Question: I have a workbook with master sheet in which I have assigned data to group of people, result wanted is, create sheet for each unique name and copy paste data for that individual to its particular sheet.
I wrote a code but issue is, it is creating just one sheet with first name in list and then copying each row into cell A1:H1 again and again. Not moving to A2:H2 and not creating sheets with other names.

'''
Sub CreateSheetsForNames()
Dim ws As Worksheet
Dim rng As Range
Dim cell As Range
Dim sht As Worksheet
Set ws = ThisWorkbook.Sheets("SM")
Set rng = ws.Range("B2", ws.Range("B" & Rows.Count).End(xlUp))
For Each cell In rng
If Len(cell.Value) > 0 And Not IsNumeric(cell.Value) Then
On Error Resume Next
Set sht = ThisWorkbook.Sheets(cell.Value)
On Error GoTo 0
If sht Is Nothing Then
Set sht = ThisWorkbook.Sheets.Add(After:=ThisWorkbook.Sheets(ThisWorkbook.Sheets.Count))
sht.Name = cell.Value
End If
ws.Range("A" & cell.Row & ":H" & cell.Row).Copy sht.Range("A1")
End If
Next cell
End Sub
'''
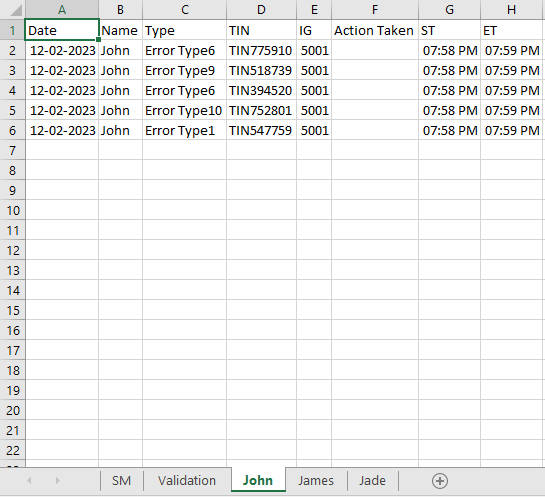
Answer: after the first occurrence of 'Set sht = ThisWorkbook.Sheets.Add(After:=ThisWorkbook.Sheets(ThisWorkbook.Sheets.Count))', 'sht' will NOT be 'Nothing' even if 'Set sht = ThisWorkbook.Sheets(cell.Value)' should fail
so be sure to set 'sht' to 'Nothing' at each iteration
while '... .Copy sht.Range("A1")' will always be pasting from cell A1 of the target sheet, hence you have to update the target cell like with 'sht.Cells(Rows.Count, 1).End(xlUp).Offset(1)'
So that you could use the following:
'''
For Each cell In rng
If Len(cell.Value) > 0 And Not IsNumeric(cell.Value) Then
Set sht = Nothing ' set sht to Nothing and erase the result of the preceeding loop
On Error Resume Next
Set sht = ThisWorkbook.Sheets(cell.Value)
On Error GoTo 0
If sht Is Nothing Then
Set sht = ThisWorkbook.Sheets.Add(After:=ThisWorkbook.Sheets(ThisWorkbook.Sheets.Count))
sht.Name = cell.Value
End If
ws.Range("A" & cell.Row & ":H" & cell.Row).Copy sht.Cells(Rows.Count, 1).End(xlUp).Offset(1) 'paste starting from column A first empty cell after last not empty one
End If
Next cell
'''